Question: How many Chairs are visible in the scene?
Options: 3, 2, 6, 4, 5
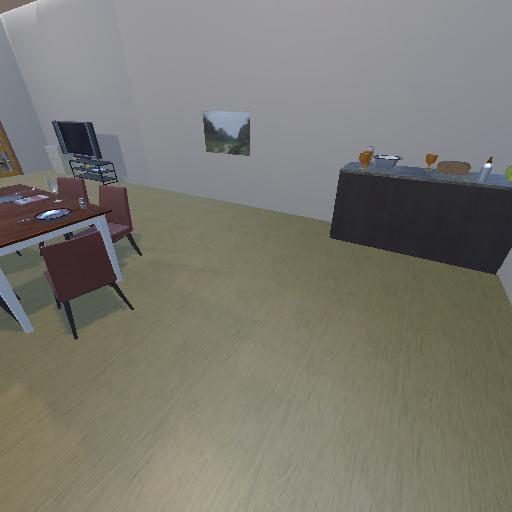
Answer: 3